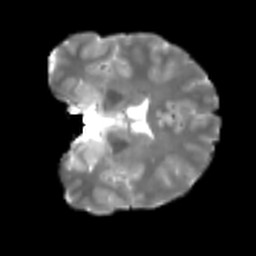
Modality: T2w
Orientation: coronal
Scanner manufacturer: siemens
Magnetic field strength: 3 T
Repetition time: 4 s
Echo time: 0.0594 s